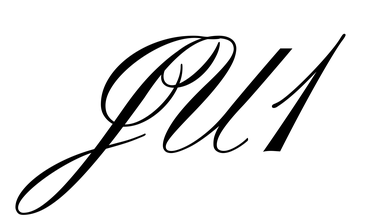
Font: PinyonScript-Regular